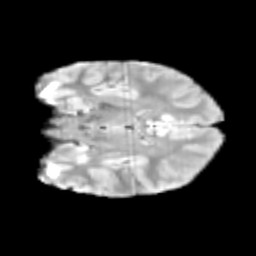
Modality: T2w
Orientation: coronal
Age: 10
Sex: male
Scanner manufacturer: siemens
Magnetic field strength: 3 T
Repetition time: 3.8 s
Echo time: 0.07 s